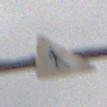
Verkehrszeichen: FussgaengerLinks
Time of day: Midday
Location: Outdoor (Nature)
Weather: PartlyCloudy
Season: NotSpecified
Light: Natural